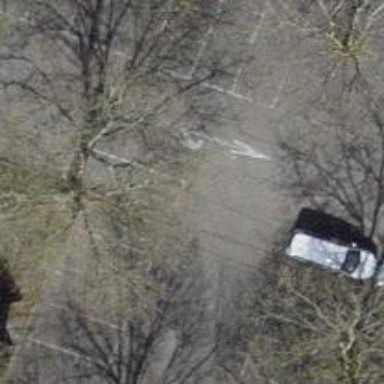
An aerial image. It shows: Asphalt parking aisle road for service vehicles.